Question: I'm using 'pyBarcode' to generate PNGs and the number below the barcode is getting cut off on the right. How do I nudge it left a few pixels?

According to <URL> I need to do something like this:
'''
barcode.writer.BaseWriter(paint_text=my_callback)
'''
And define a callback like this:
'''
my_callback(xpos, ypos)
'''
and:
'''
use self.text as text
'''
How exactly do I apply all of that to my Django view (below)?
'''
def barcode(request):
import barcode
from barcode.writer import ImageWriter
from cStringIO import StringIO
def mm2px(mm, dpi=300):
return (mm * dpi) / 25.4
class MyImageWriter(ImageWriter):
def calculate_size(self, modules_per_line, number_of_lines, dpi=300):
width = 2 * self.quiet_zone + modules_per_line * self.module_width
height = 1.0 + self.module_height * number_of_lines
if self.text:
height += (self.font_size + self.text_distance) / 3
return int(mm2px(width, dpi)), int(mm2px(height, dpi))
f = BarcodeForm(request.GET)
if f.is_valid():
try:
i = StringIO()
bc_factory = barcode.get_barcode_class(f.PYBARCODE_TYPE[f.cleaned_data['barcode_type']])
bc_factory.default_writer_options['quiet_zone'] = 1.0
bc_factory.default_writer_options['text_distance'] = 1.0
bc_factory.default_writer_options['module_height'] = 15.0
bc_factory.default_writer_options['module_width'] = 0.3
bc_factory.default_writer_options['font_size'] = 46
bc = bc_factory(f.cleaned_data['text'], writer=MyImageWriter())
bc.write(i)
return HttpResponse(i.getvalue(), mimetype='image/png')
except Exception, e:
return HttpResponseBadRequest(str(e))
else:
return HttpResponseBadRequest('Missing text or unsupported barcode type: %s' % f.errors)
'''
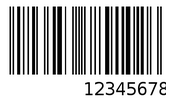
Answer: Edit: After answering I noticed you've got a factory that's setting the 'quiet_zone' to '1.0'. Change that back to '6.5' and I'd imagine it will look fine.
Edit2: I misunderstood the exact problem you were experiencing.
For whatever reason the author of 'pyBarcode' is putting the text centered in the middle of the bar code. When the render method calls '_paint_text()' it passes in 'xpos/2', which sets it in the middle of the barcode. I guess this is okay with the default font he's using, but when you increased the font, it no longer fits.
Instead I was able to place it on the left side, by overriding the '_paint_text()' method. In the last line below, the variable 'pos' is just a tuple containing an (x,y) coordinate that tells PIL where to draw the text on the bar code. So I've made sure x is lined up with the bar code. If you need it right aligned, you could play around with the 'xpos' variable to get it where you need.
Give this a shot:
'''
class MyImageWriter(ImageWriter):
def calculate_size(self, modules_per_line, number_of_lines, dpi=300):
width = 2 * self.quiet_zone + modules_per_line * self.module_width
height = 1.0 + self.module_height * number_of_lines
if self.text:
height += (self.font_size + self.text_distance) / 3
return int(mm2px(width, dpi)), int(mm2px(height, dpi))
def _paint_text(self, xpos, ypos):
# this should align your font to the left side of the bar code:
xpos = self.quiet_zone
pos = (mm2px(xpos, self.dpi), mm2px(ypos, self.dpi))
font = ImageFont.truetype(FONT, self.font_size)
self._draw.text(pos, self.text, font=font, fill=self.foreground)
'''